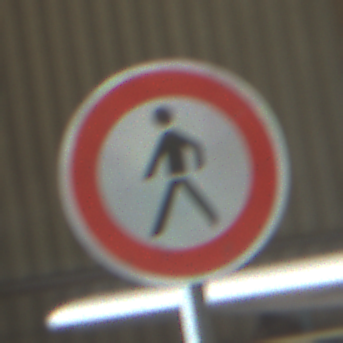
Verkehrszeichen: VerbotFussgaenger
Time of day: Midday
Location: Indoor (Urban)
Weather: NotSpecified
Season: NotSpecified
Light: Natural